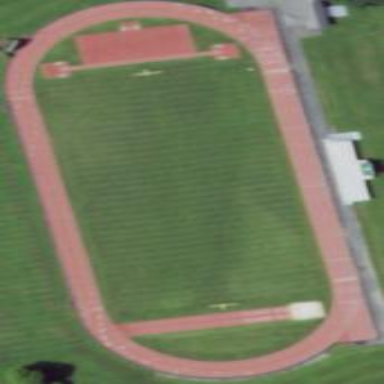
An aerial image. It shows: Stadium designed for athletics.